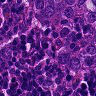
Metastatic tissue present: yes